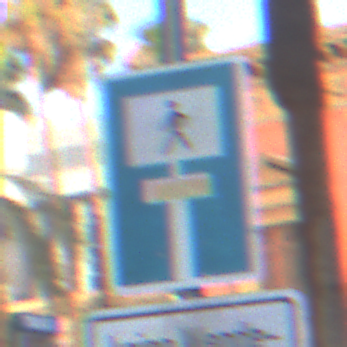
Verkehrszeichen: SackgasseFussgaengerDurchlaessig
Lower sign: HinweisGeaenderteVorfahrtVerkehrsfuehrungVerkehrsregelung3
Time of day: SunriseSunset
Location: Outdoor (Urban)
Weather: PartlyCloudy
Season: NotSpecified
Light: Natural